Question: I simply need to make this: '/2011 0:00', to be this instead: '/2011',
I tried using '/2011 *', in find and replace with no luck. Can someone please point me in the right direction with a screencap for the find and replace screen

I should clarify that there is alot of text after the values I want to replace so I would appreciate how to prevent it deleting the rest of the text if anyone knows
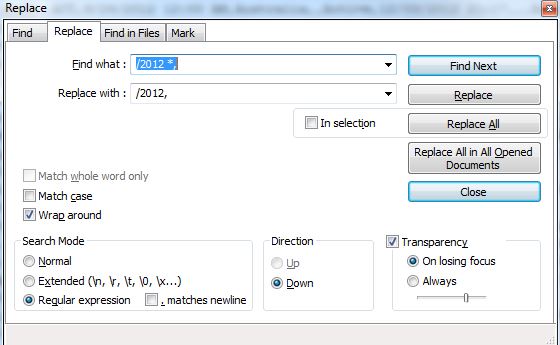
Answer: You need to have a character other than space before your '*'
'''
/2011 .*?,
'''
<URL>
in some scripting languages, '*' is just a wild card for everything, but in regex, it means repeat the symbol before the '*' 0 or more times. the '.' is a symbol that represents any one character.